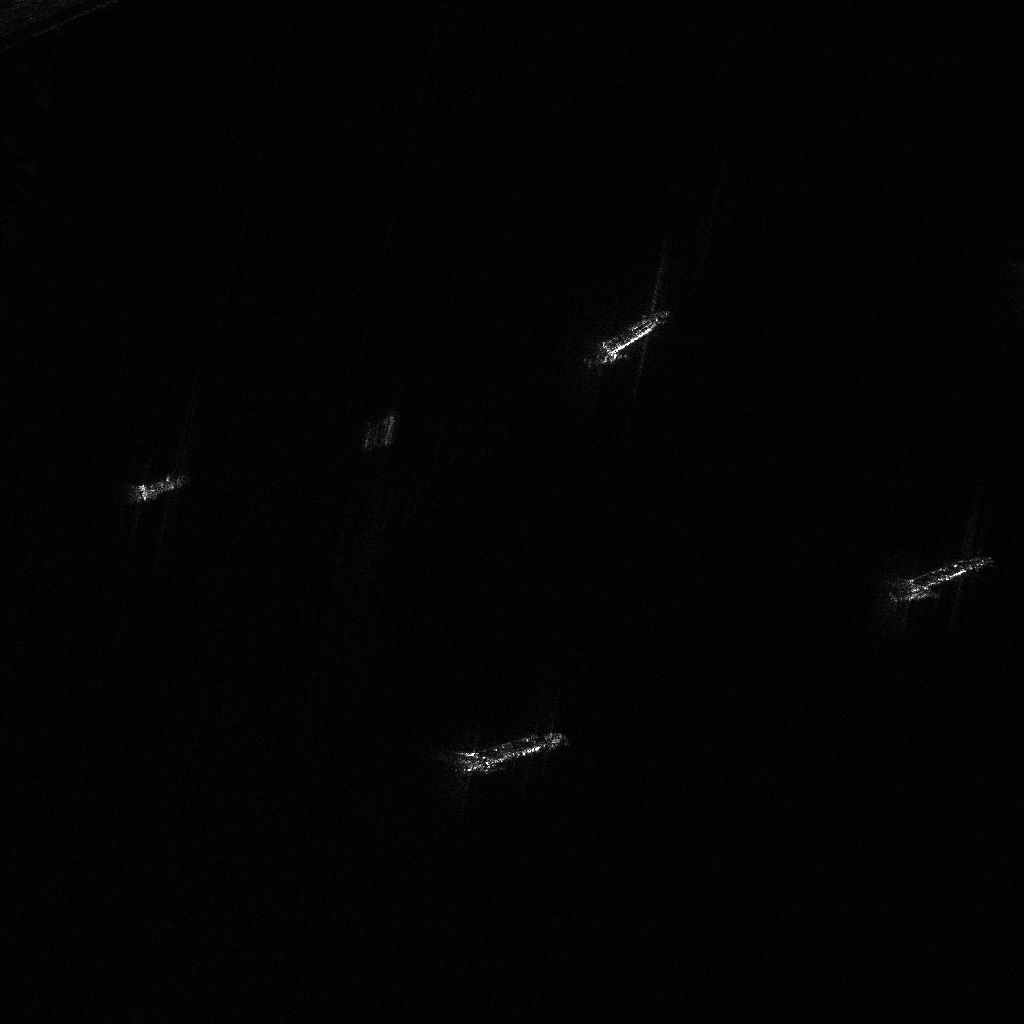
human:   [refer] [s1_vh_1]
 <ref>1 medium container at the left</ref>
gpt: <box>[[14, 43, 16, 50, 70]]</box>

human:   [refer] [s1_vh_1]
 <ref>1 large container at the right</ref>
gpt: <box>[[90, 50, 93, 61, 72]]</box>